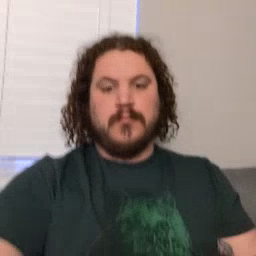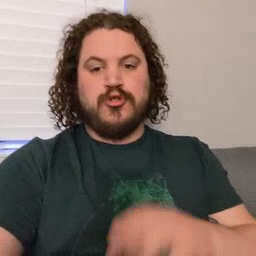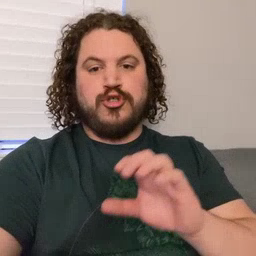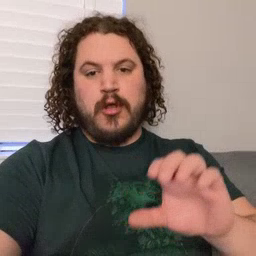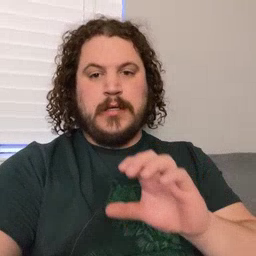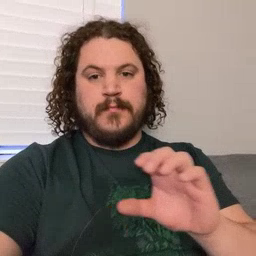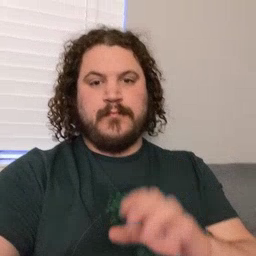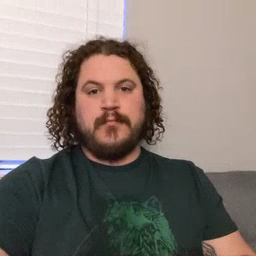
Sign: chocolate